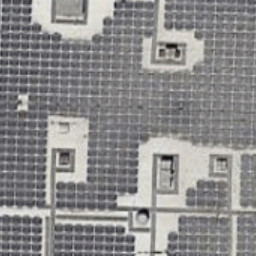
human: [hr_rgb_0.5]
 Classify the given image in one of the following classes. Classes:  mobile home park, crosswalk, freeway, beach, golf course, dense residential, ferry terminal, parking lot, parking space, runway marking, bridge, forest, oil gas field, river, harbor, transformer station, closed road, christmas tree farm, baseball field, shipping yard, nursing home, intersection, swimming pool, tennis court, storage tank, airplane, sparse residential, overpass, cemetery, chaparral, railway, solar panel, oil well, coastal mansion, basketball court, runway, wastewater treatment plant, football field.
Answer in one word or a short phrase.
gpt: solar panel